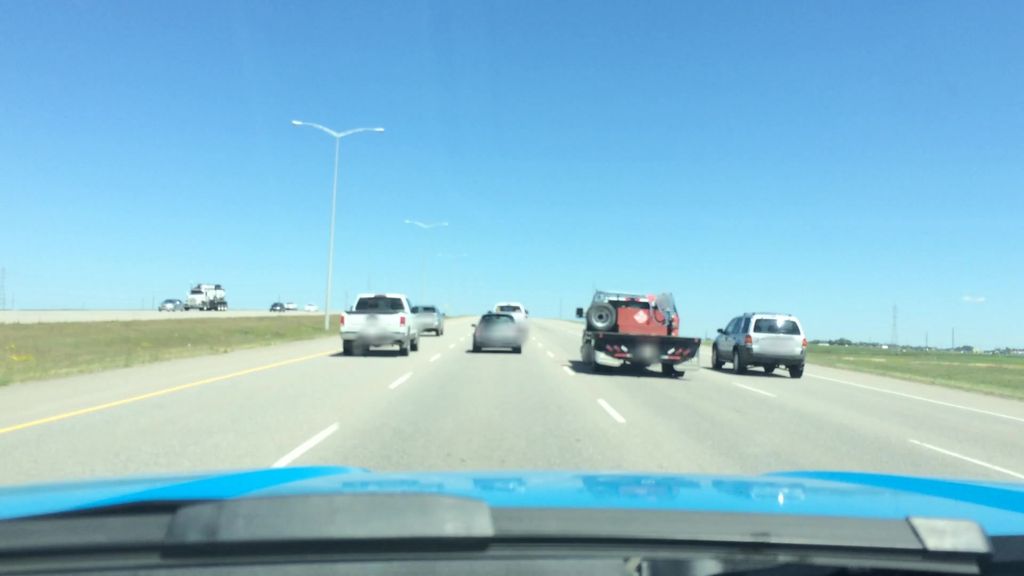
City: calgary